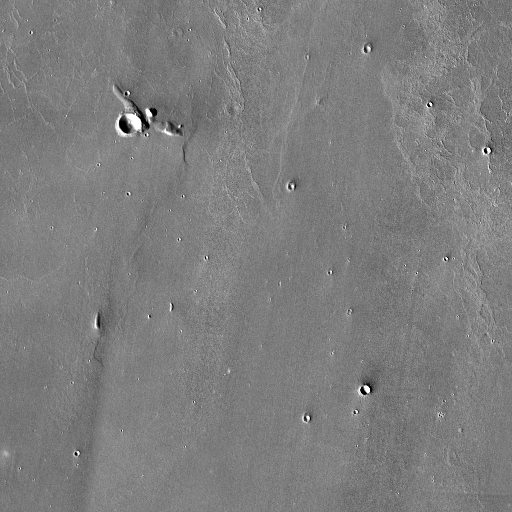
Crater classes present: Background, Other, Buried